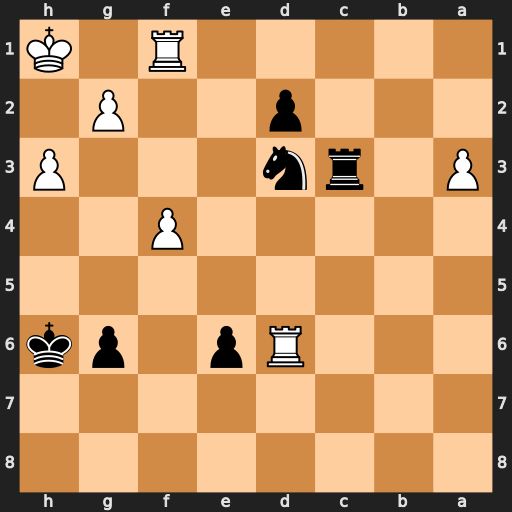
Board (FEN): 8/8/3Rp1pk/8/5P2/P1rn3P/3p2P1/5R1K
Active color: b
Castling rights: -
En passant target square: -
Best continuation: Rc1 Kh2 Rxf1